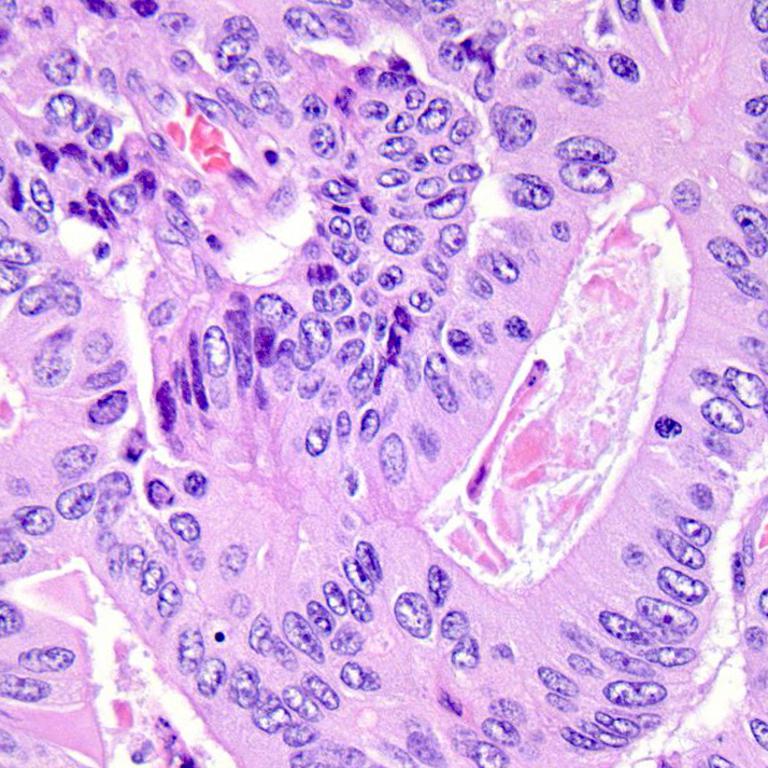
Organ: colon
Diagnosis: adenocarcinomas